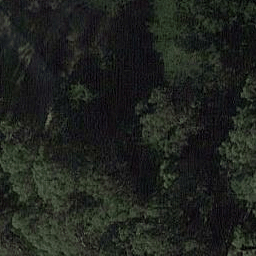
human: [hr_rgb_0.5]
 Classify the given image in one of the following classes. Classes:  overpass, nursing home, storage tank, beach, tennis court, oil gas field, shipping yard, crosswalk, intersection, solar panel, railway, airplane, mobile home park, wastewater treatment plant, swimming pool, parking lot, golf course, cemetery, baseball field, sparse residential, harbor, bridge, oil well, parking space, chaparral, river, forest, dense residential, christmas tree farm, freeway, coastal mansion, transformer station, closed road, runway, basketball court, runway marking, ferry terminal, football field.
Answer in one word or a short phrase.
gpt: forest